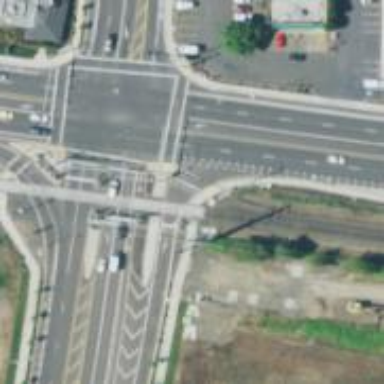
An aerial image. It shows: Footway with traffic island for pedestrians.